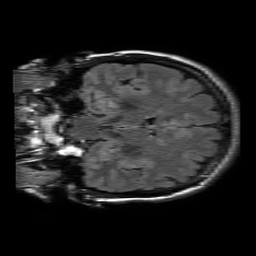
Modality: FLAIR
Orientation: coronal
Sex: female
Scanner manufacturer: philips
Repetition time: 11 s
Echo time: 0.125 s